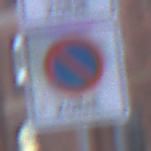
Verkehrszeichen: BeginnEingeschraenktesHalteverbotZone
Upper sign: BeginnZone30
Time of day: SunriseSunset
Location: Outdoor (Urban)
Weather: Clear
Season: NotSpecified
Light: Natural